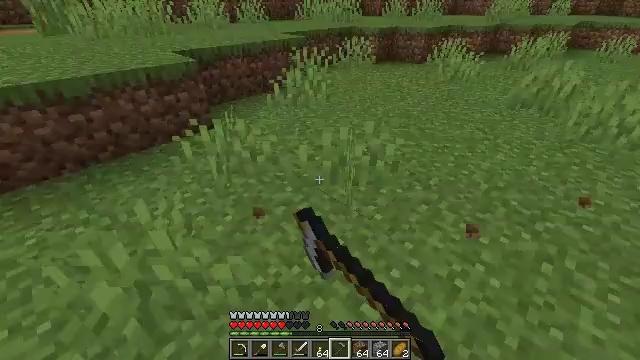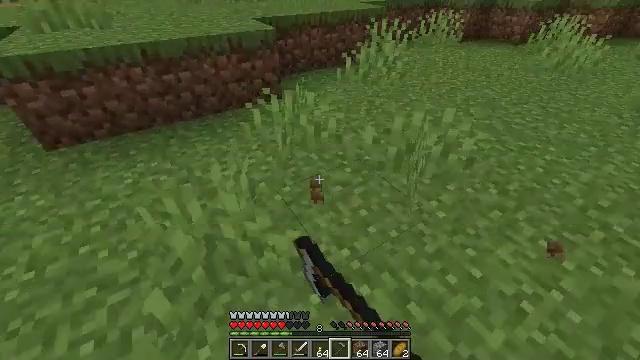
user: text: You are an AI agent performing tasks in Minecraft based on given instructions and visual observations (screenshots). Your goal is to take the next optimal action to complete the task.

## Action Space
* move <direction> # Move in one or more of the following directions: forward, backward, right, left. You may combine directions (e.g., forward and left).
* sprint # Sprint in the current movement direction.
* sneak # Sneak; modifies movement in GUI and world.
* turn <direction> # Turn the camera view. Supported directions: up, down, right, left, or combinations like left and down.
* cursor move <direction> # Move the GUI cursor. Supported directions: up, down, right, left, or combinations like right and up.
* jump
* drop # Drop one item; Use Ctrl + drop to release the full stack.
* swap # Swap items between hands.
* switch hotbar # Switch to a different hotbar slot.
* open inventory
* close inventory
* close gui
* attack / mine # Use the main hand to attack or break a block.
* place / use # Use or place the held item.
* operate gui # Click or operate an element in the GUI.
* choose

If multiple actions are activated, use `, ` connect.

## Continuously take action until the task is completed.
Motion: motion action
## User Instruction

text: Gather dandelions in the field.
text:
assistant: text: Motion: move left, turn left and down, attack / mine
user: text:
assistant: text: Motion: attack / mine